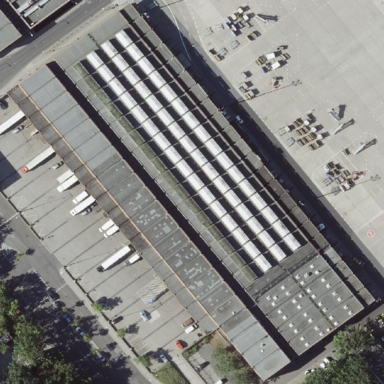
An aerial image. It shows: Warehouse building.